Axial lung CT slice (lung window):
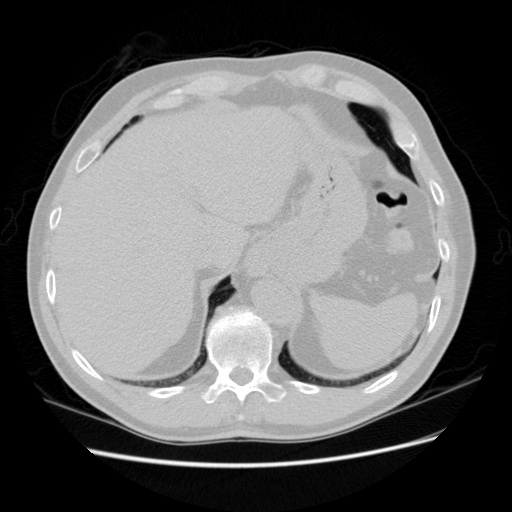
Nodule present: no